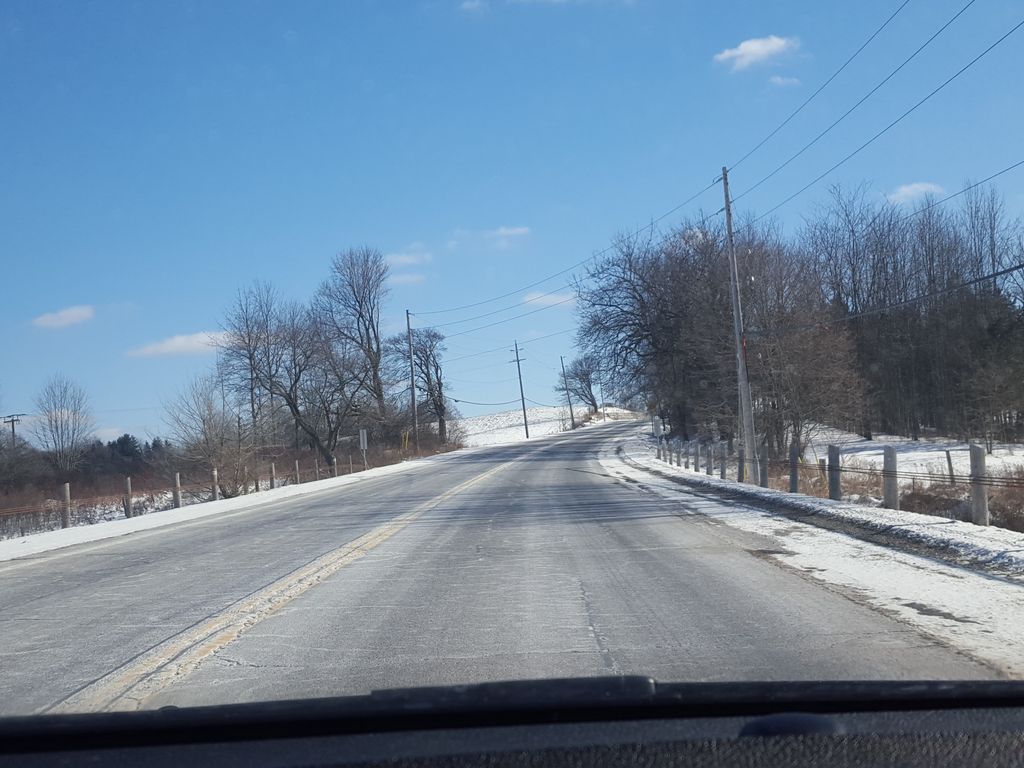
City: hamilton